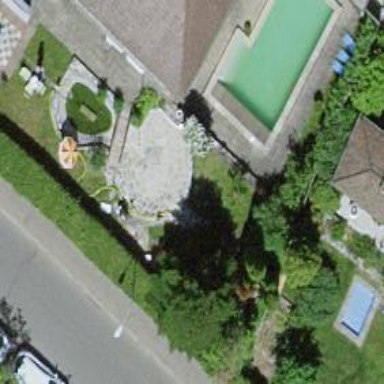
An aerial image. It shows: Outdoor swimming pool located in leisure land.